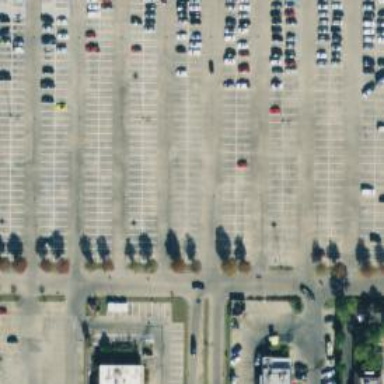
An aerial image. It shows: Parking space.